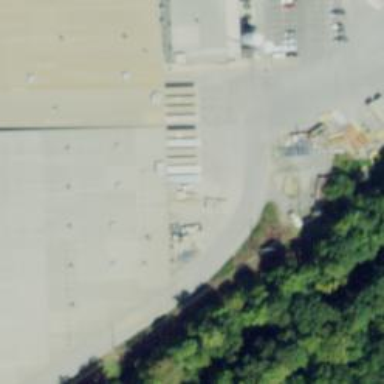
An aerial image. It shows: Industrial substation with power supply facilities.